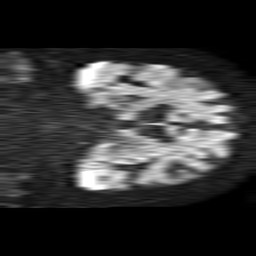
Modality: TRACE
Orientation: coronal
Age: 76
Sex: male
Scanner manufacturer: philips
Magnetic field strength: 1.5 T
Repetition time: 4.6 s
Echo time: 0.08517 s